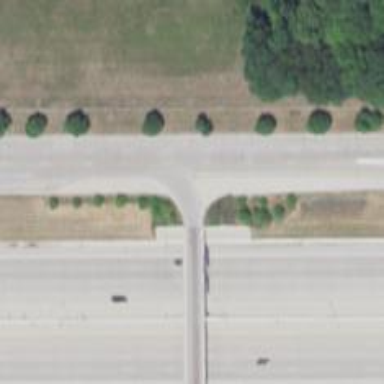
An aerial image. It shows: Secondary link road crossing over bridge.